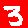
Digit: 3